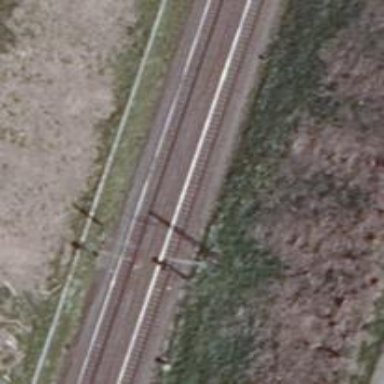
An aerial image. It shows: Milestone along the railway with catenary mast.